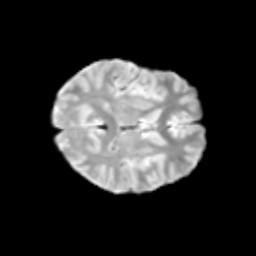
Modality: T2w
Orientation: axial
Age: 12
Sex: male
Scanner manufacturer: siemens
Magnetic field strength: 3 T
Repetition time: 3.8 s
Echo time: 0.07 s